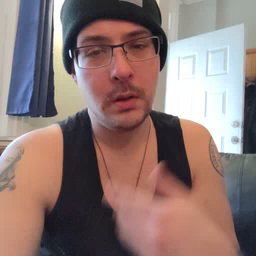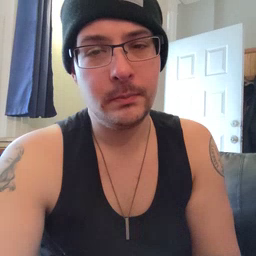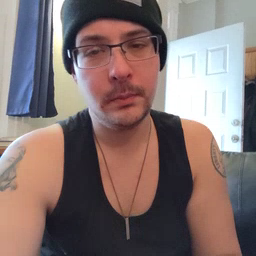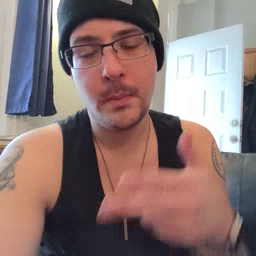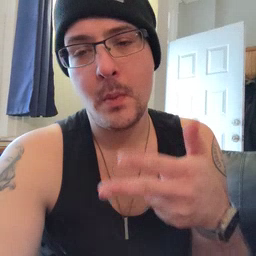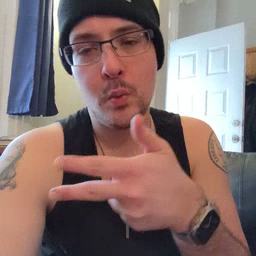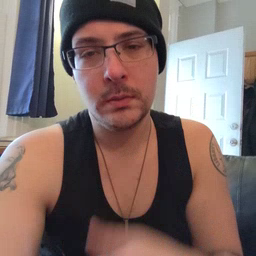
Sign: boat